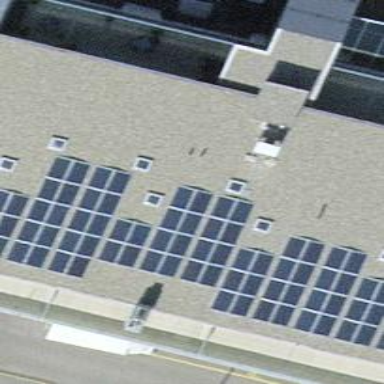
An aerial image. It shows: Solar power generator using photovoltaic panels.